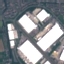
Land use / land cover class: Industrial